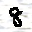
Label: 8